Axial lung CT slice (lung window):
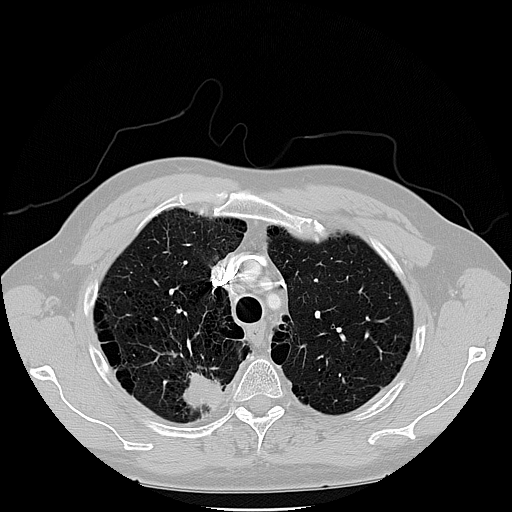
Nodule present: yes
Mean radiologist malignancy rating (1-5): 2